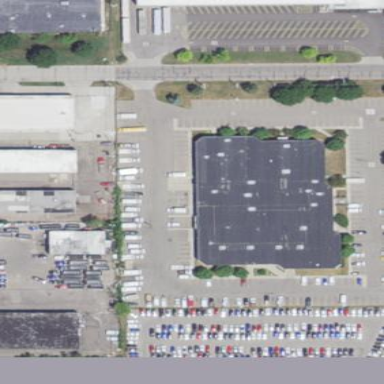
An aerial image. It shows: Industrial building.